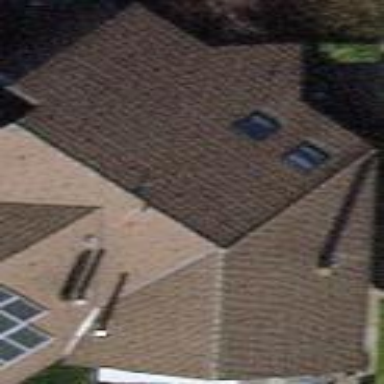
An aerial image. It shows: Semi-detached house.